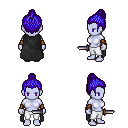
a pixel art fantasy rpg character, female body template, dark elf, purple skin, black cape, white pants, blue short topknot hairstyle, cloth bracers, dagger, four views (front, back, left, right), 2x2 character sprite sheet, small pixel art, hard edges, no anti-aliasing